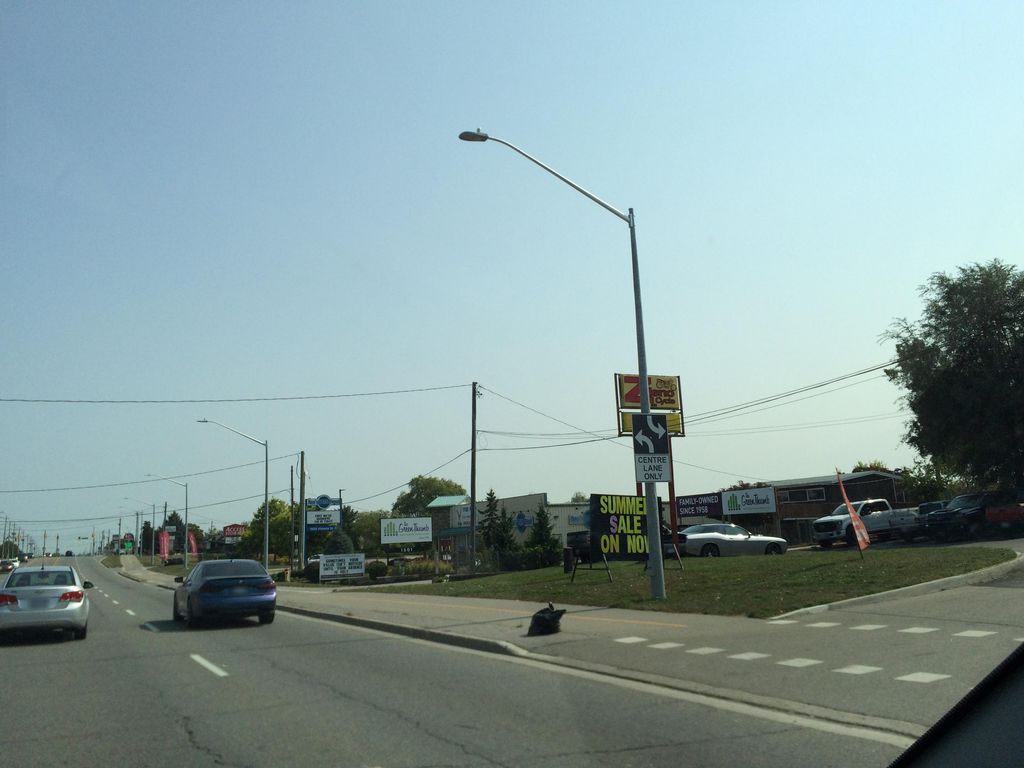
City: kitchener-waterloo